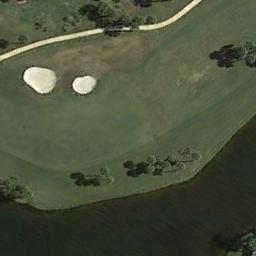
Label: golf_course